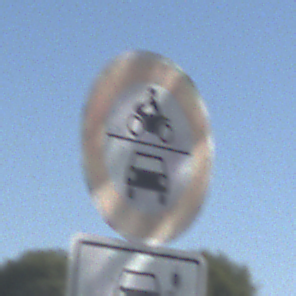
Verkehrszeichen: VerbotKraftfahrzeuge
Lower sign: MehrspurigeFahrzeugeFrei11
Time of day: Midday
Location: Outdoor (RoadRail)
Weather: Clear
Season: Summer
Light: Natural